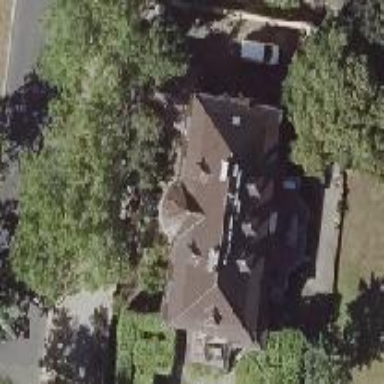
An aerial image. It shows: Detached building with mansard roof.